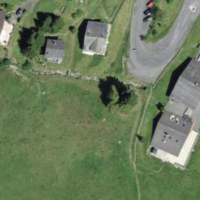
EUNIS habitat code: 24
Species observed at this site:
Equisetum sylvaticum
Pica pica
Parus major
Cyanistes caeruleus